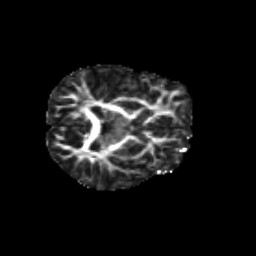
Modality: FA
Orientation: axial
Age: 12
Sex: male
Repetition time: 9.512 s
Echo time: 0.089 s